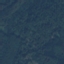
Land use / land cover class: Forest